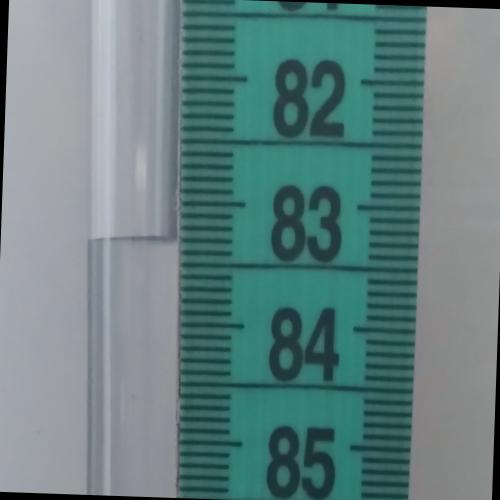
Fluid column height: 83.3 cm